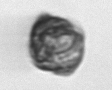
Label: Kryptoperidinium_triquetrum